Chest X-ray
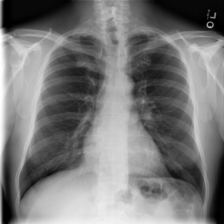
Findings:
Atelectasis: negative
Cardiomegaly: negative
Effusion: negative
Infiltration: negative
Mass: negative
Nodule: negative
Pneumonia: negative
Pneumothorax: negative
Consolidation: negative
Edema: negative
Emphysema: negative
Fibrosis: negative
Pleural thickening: positive
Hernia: negative